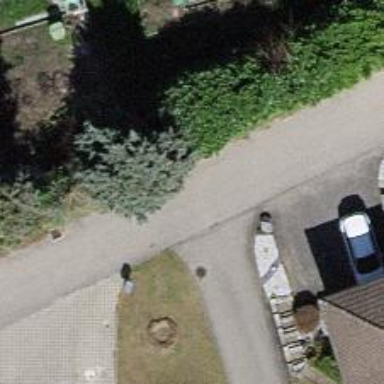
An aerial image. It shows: Residential road.